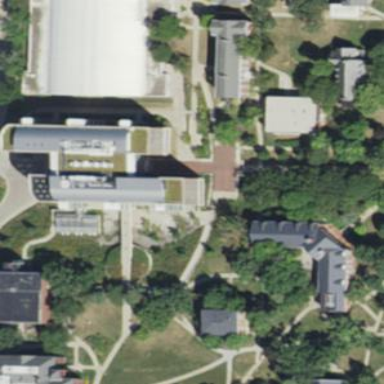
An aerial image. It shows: View of university building.